Interaction volume radius: 10 \u00c5
Interaction volume height: 25 \u00c5
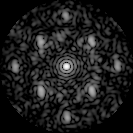
Disorder parameter: 0.4711